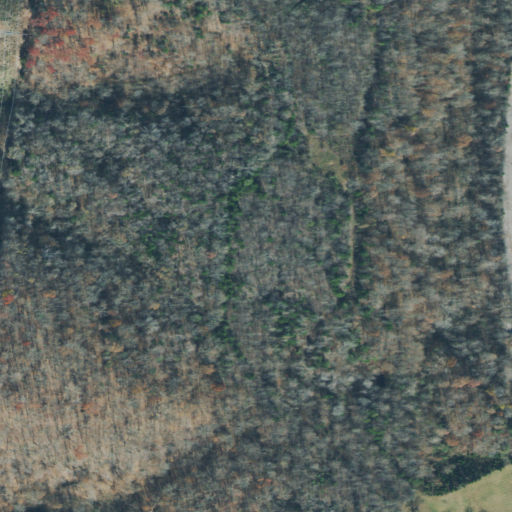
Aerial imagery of mountain in Tennessee named Eddy Hill containing deciduous forest, mixed forest, medium intensity development, open development, grassland, and low intensity development